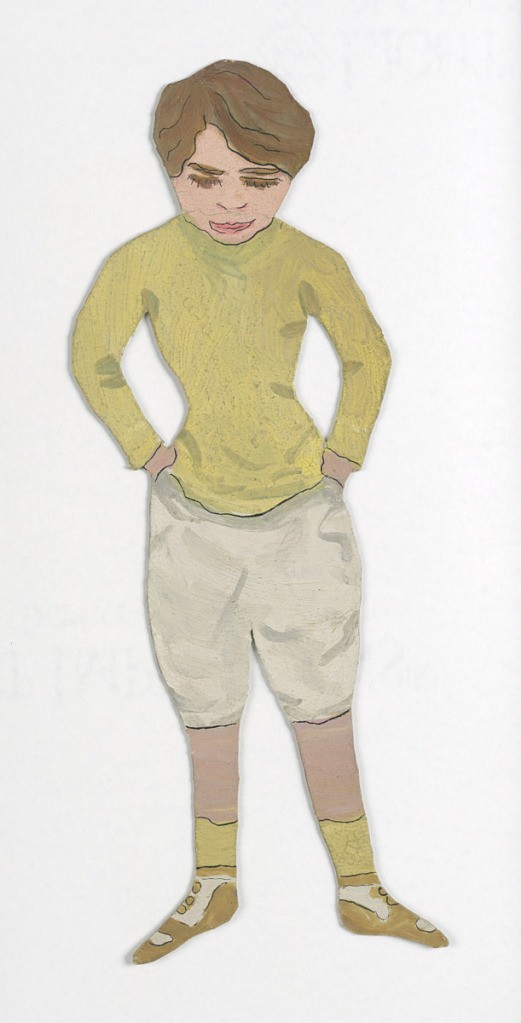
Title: Figure Toy
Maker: Harriet Blackstone, American, 1864–1939
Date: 1922
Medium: Brush and oil, graphite on board
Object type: Paper doll
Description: Paper doll of a male figure dressed in a white pants and a yellow shirt, identified as "Bob."